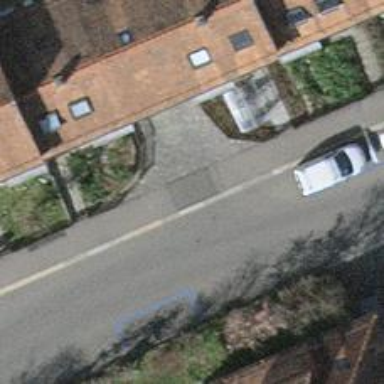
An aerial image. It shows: Unmarked crossing with traffic calming table on the road.